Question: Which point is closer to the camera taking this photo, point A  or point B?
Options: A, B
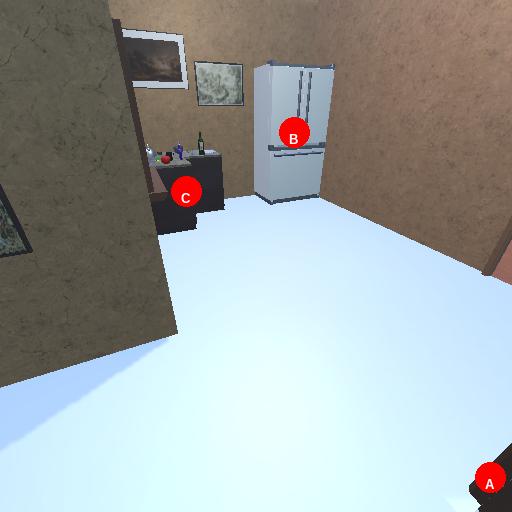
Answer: A